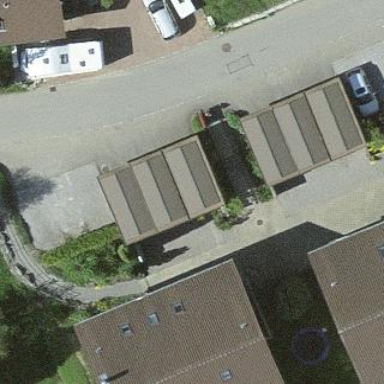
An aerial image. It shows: View of roof of building.